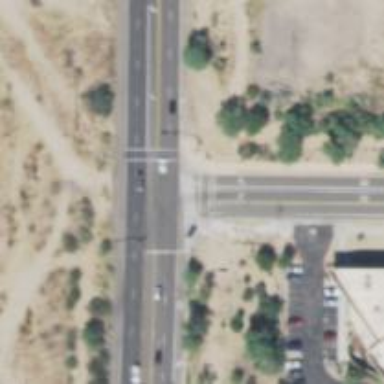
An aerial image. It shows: Solid stop line on the road.